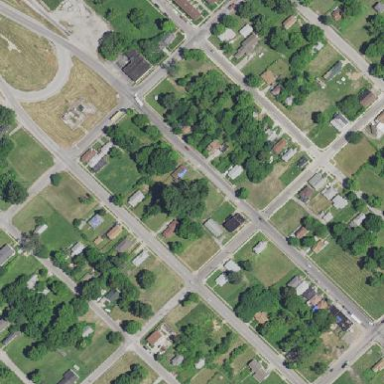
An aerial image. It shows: Residential area composed of single-family homes.